Group 1:
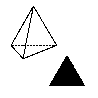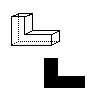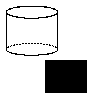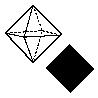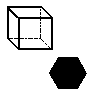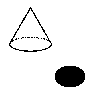
Group 2:
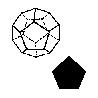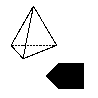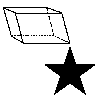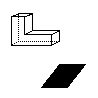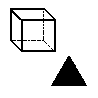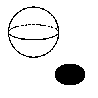
Rule separating the two groups: Black shape is a valid shadow (2D projection) of 3D shape vs. not so.
Concepts: 3d_solid, projection
Author: Leo Crabbe